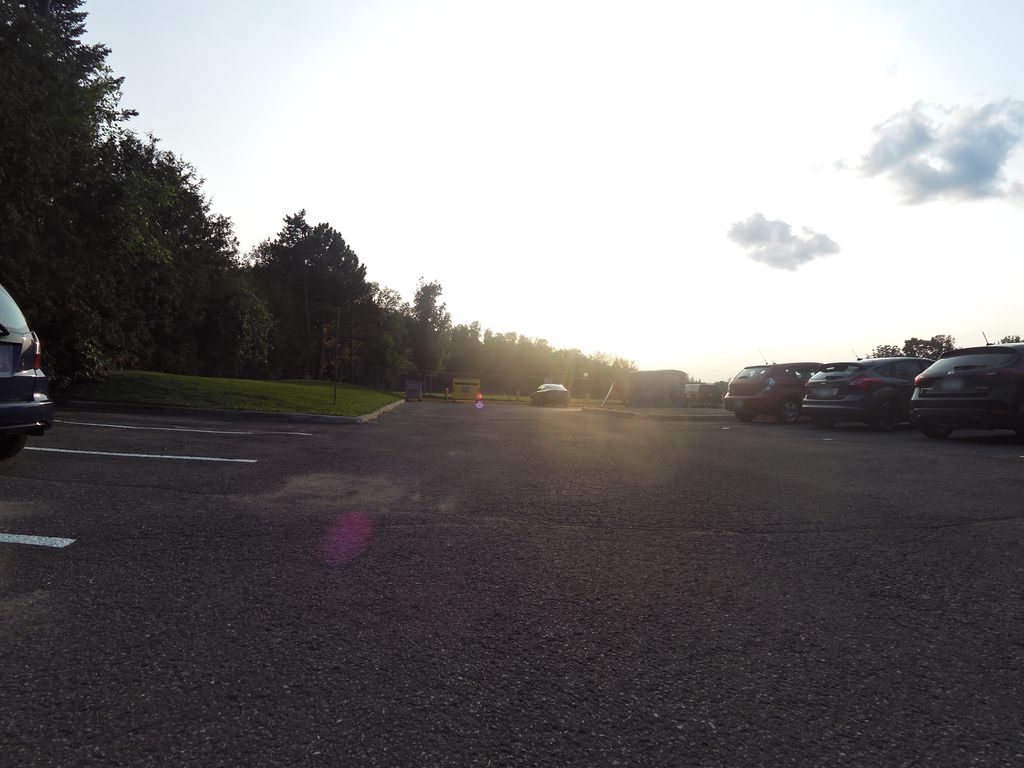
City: ottawa-gatineau